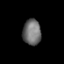
Tissue: prostate
Cell type: Fibroblasts
Senescence score: 0.7933
Nuclear area (px): 459
Mean DAPI intensity: 111.111